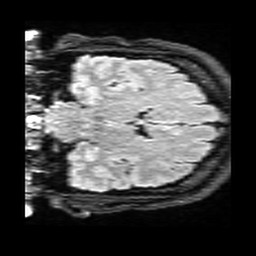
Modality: FLAIR
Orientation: coronal
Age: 46
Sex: female
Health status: healthy
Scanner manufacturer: siemens
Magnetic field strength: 3 T
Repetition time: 9 s
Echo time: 0.088 s